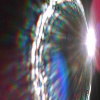
Label: sunburn